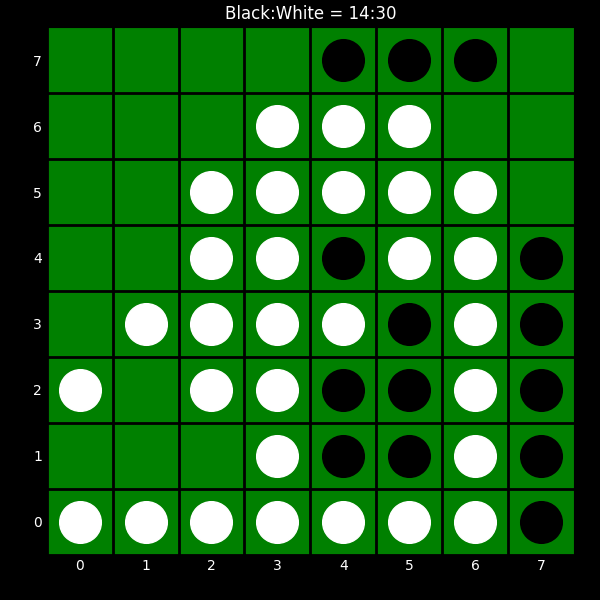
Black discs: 14
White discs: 30